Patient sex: M
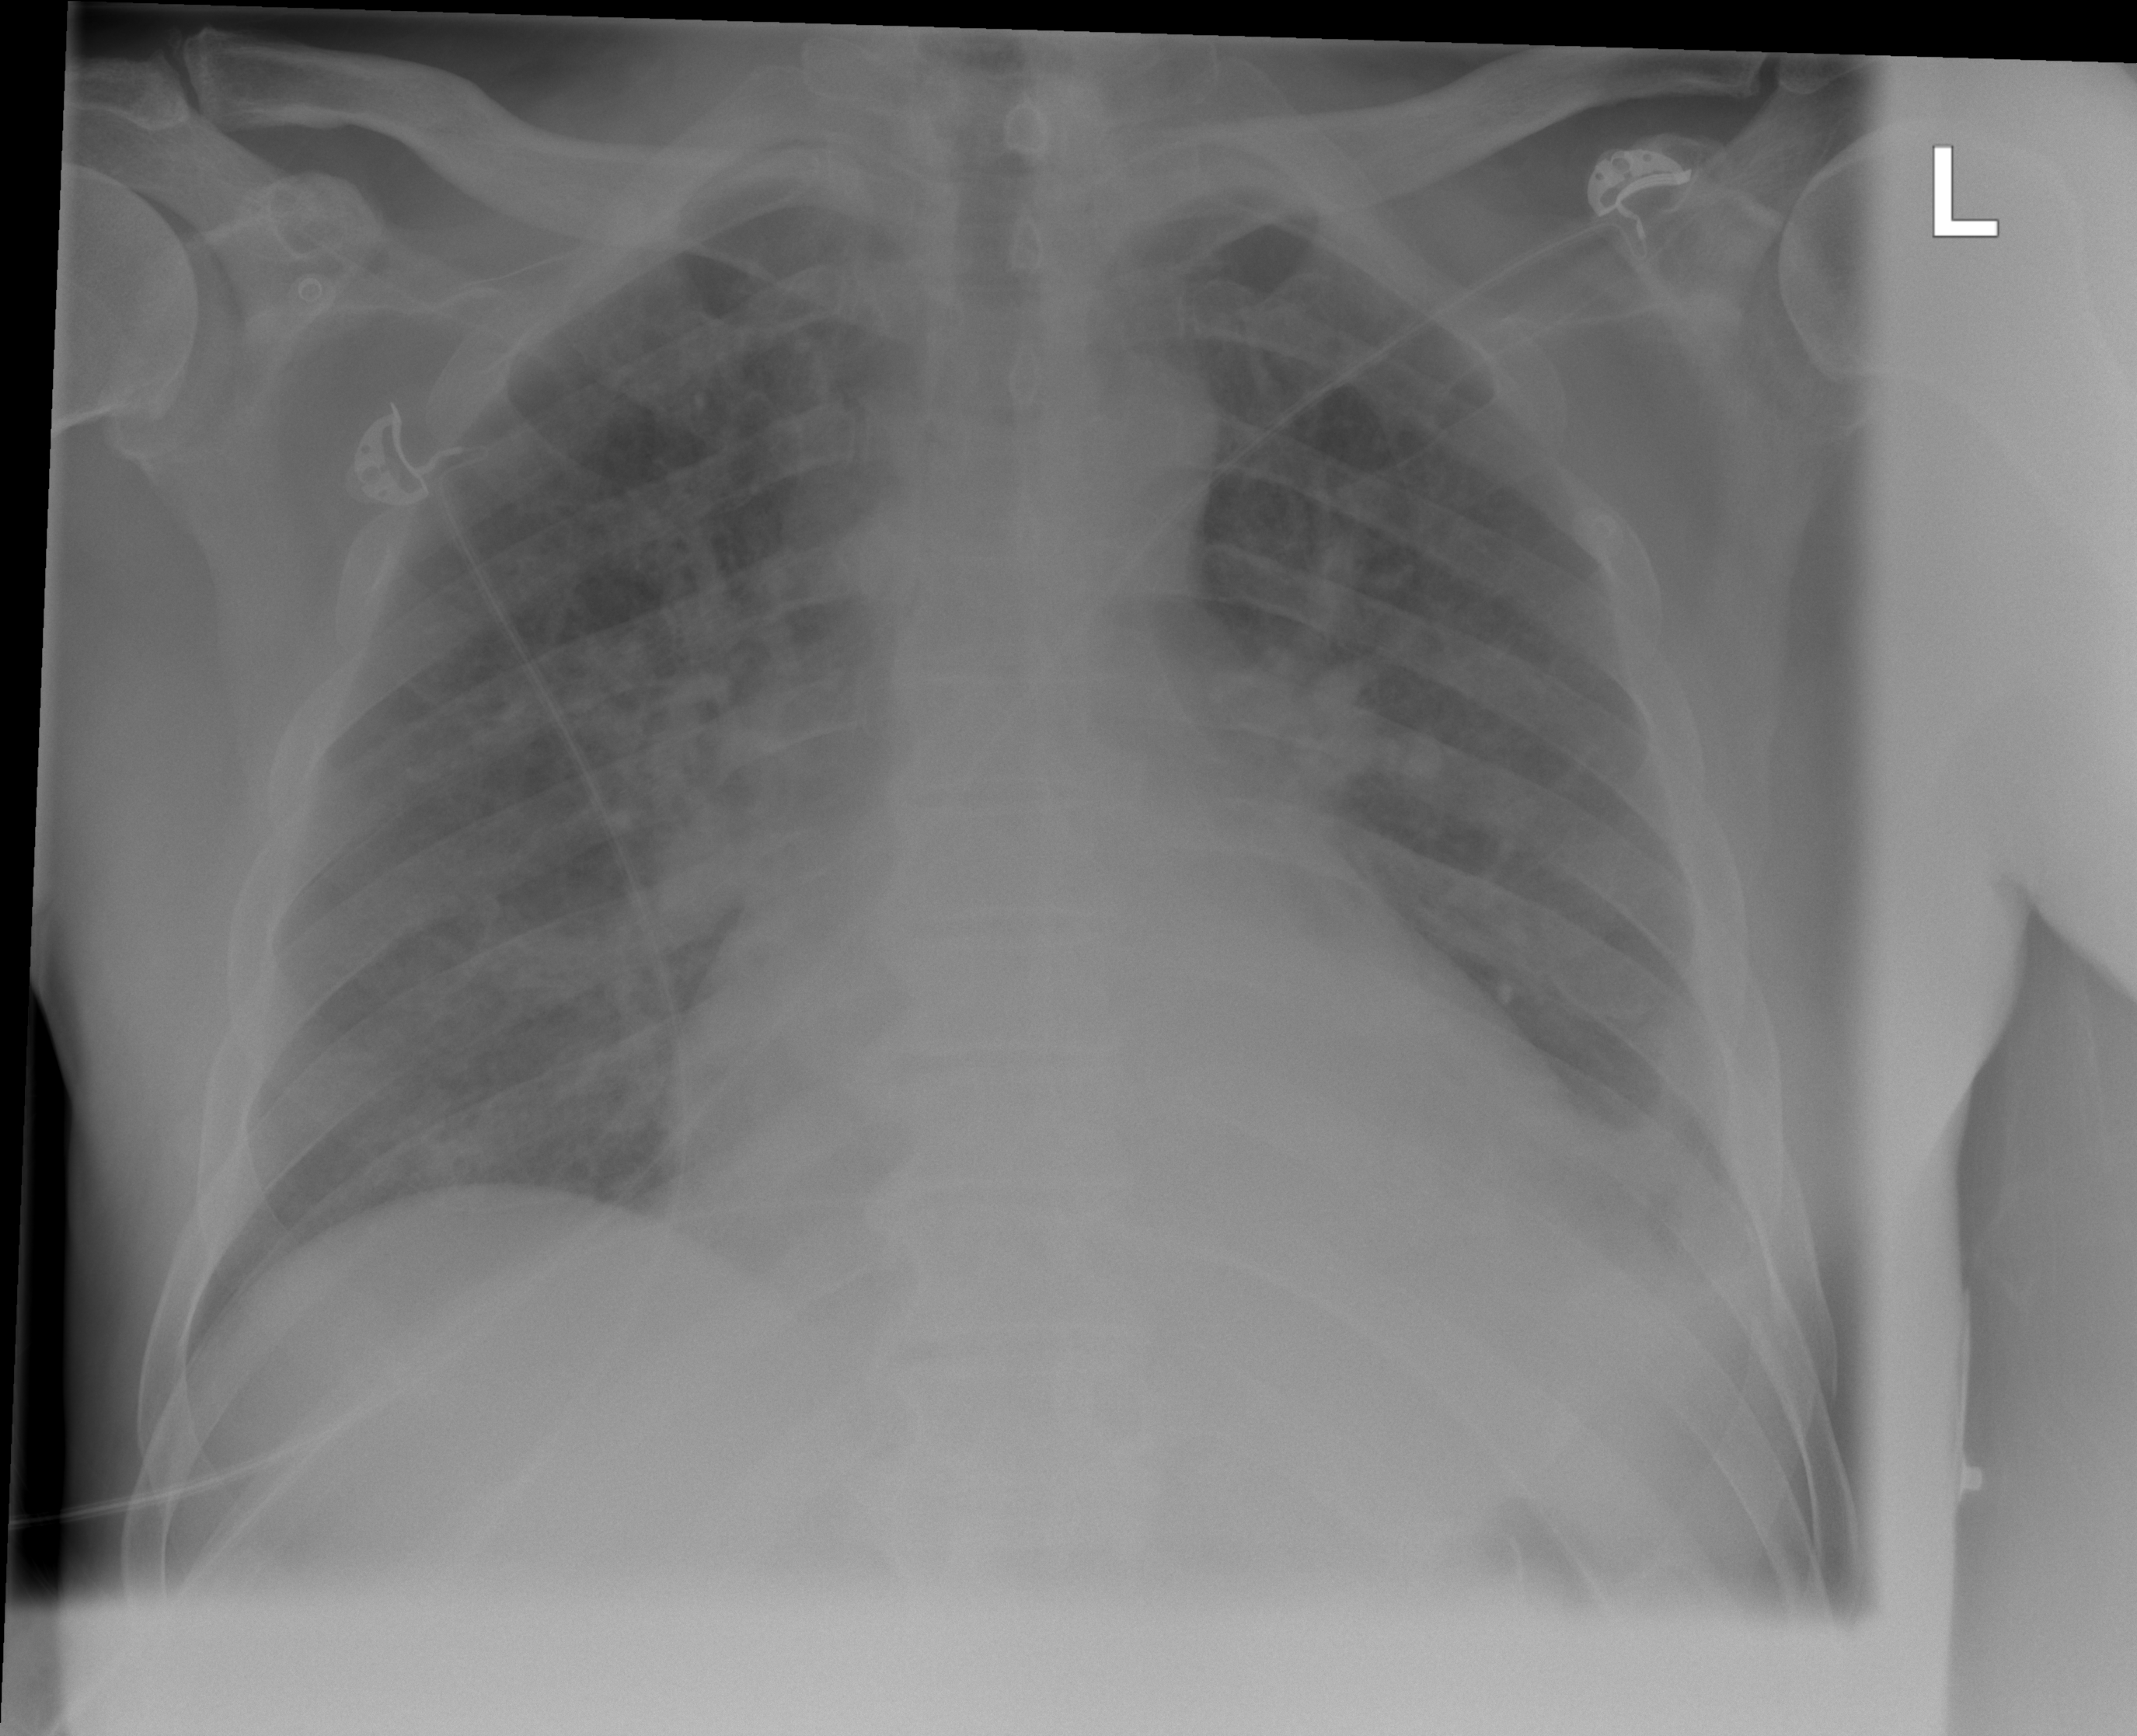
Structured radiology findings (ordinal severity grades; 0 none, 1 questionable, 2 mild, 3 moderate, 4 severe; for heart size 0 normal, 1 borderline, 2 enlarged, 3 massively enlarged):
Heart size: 2
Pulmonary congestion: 0
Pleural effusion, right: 2
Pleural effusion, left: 2
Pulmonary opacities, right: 0
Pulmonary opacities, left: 0
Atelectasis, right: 0
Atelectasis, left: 0